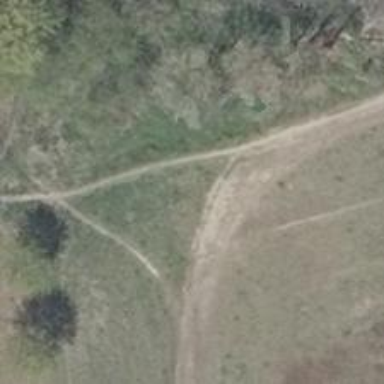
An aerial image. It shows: Sandy path.